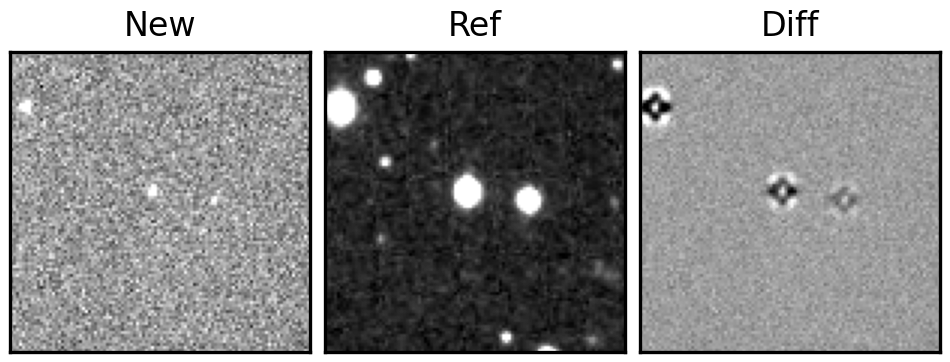
Label: bogus